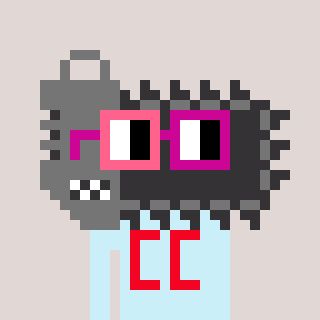
a pixel art character with square pink and red glasses, a chainsaw-shaped head and a cold-colored body on a warm background